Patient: sex F, age 59
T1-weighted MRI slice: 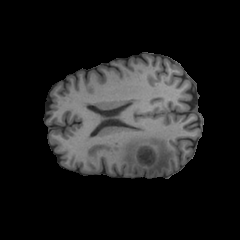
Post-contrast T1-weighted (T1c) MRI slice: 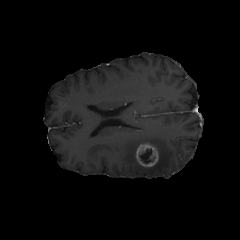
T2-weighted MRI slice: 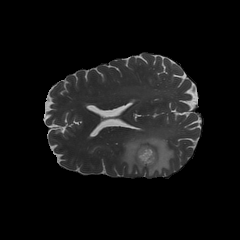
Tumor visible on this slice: yes
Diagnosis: Glioblastoma, IDH-wildtype
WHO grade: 4